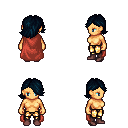
a pixel art fantasy rpg character, female body template, human, tanned skin, maroon cape, gold greaves, raven swoop hairstyle, maroon shoes, four views (front, back, left, right), 2x2 character sprite sheet, small pixel art, hard edges, no anti-aliasing